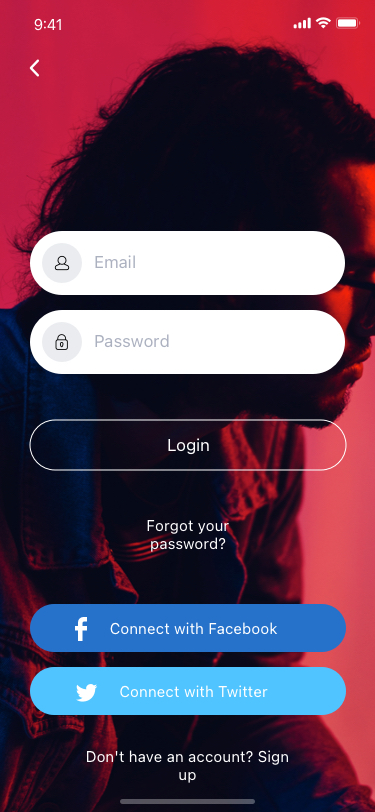
Text in this UI design:
Forgot your password?
Don't have an account? Sign up
Email
Password
Login
Connect with Facebook
Connect with Twitter